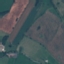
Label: Pasture